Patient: sex F, age 73
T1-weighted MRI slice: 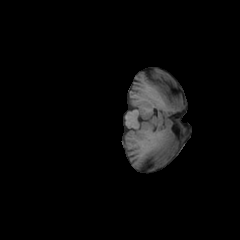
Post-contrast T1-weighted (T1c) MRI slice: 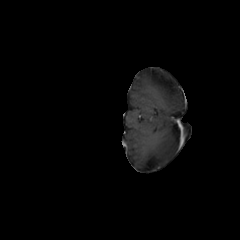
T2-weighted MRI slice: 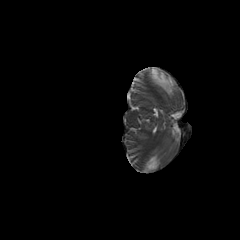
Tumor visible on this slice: no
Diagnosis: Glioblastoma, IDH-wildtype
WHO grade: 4